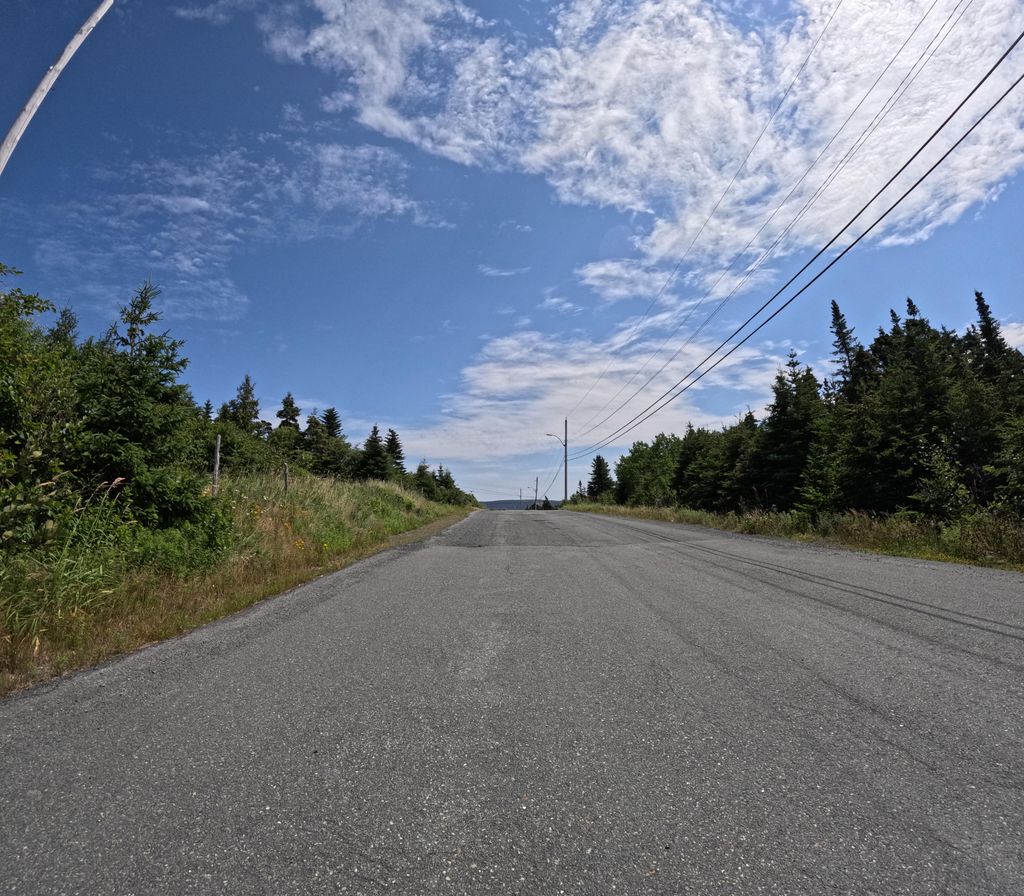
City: st_johns